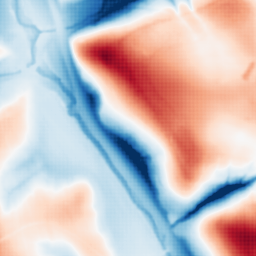
Category: multiscale
Decomposition family: dog_multiscale
Decomposition parameters: sigma_ratio: 2
n_scales: 5
base_sigma: 1
Upsampling method: sinc_blackman
Upsampling parameters: scale: 4
kernel_size: 8
Upsampling scale: 4